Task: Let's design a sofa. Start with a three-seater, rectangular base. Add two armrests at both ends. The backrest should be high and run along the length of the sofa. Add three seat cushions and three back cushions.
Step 224:
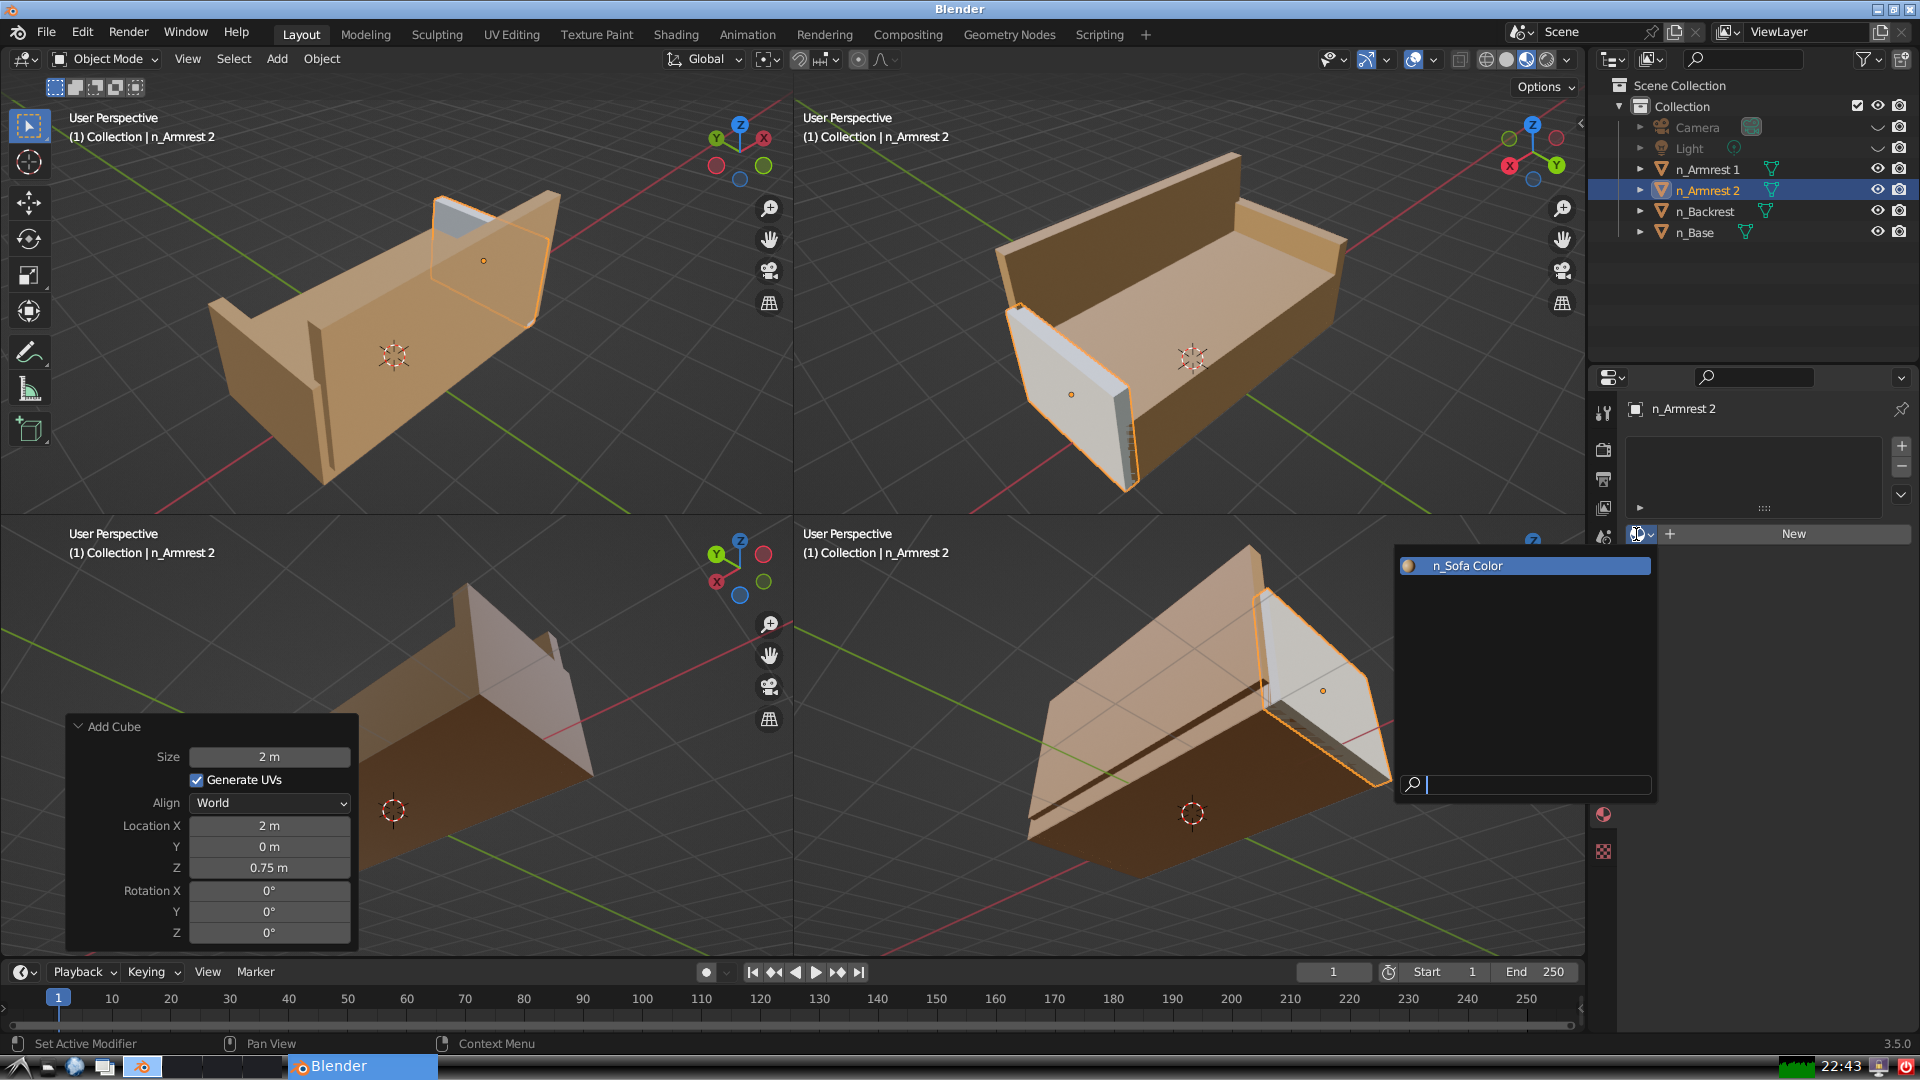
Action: input_text: n_Sofa Color